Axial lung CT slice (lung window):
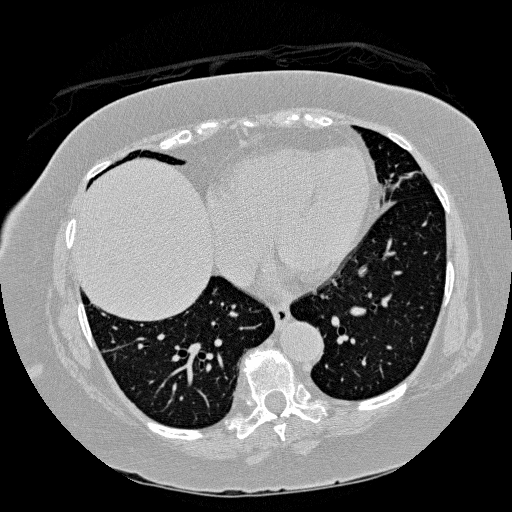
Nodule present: no